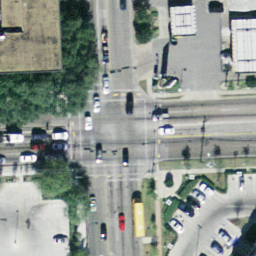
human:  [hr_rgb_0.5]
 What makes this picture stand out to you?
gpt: intersection